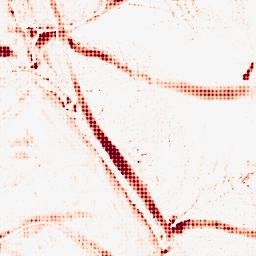
Category: morphological
Decomposition family: morphological_ellipse
Decomposition parameters: operation: opening
width: 20
height: 10
Upsampling method: sinc_blackman
Upsampling parameters: scale: 8
kernel_size: 8
Upsampling scale: 8